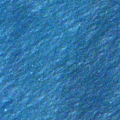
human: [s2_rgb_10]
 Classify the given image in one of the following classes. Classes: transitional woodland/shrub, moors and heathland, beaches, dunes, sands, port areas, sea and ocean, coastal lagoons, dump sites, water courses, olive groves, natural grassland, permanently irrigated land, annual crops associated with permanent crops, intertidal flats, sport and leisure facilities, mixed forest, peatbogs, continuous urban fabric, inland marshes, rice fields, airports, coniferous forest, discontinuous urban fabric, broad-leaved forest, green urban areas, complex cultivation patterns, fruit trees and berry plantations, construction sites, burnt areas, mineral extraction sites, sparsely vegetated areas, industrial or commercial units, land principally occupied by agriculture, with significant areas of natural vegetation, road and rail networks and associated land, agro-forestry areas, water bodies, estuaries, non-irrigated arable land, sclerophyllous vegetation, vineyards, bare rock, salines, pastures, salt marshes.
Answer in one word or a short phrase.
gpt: sea and ocean